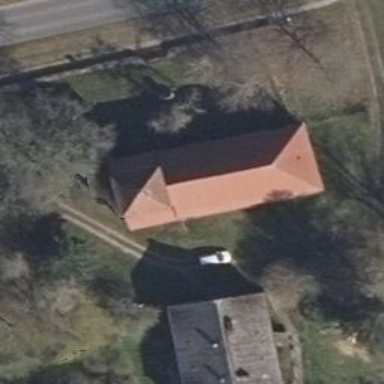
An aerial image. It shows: Beautiful church building.